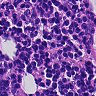
Metastatic tissue present: no